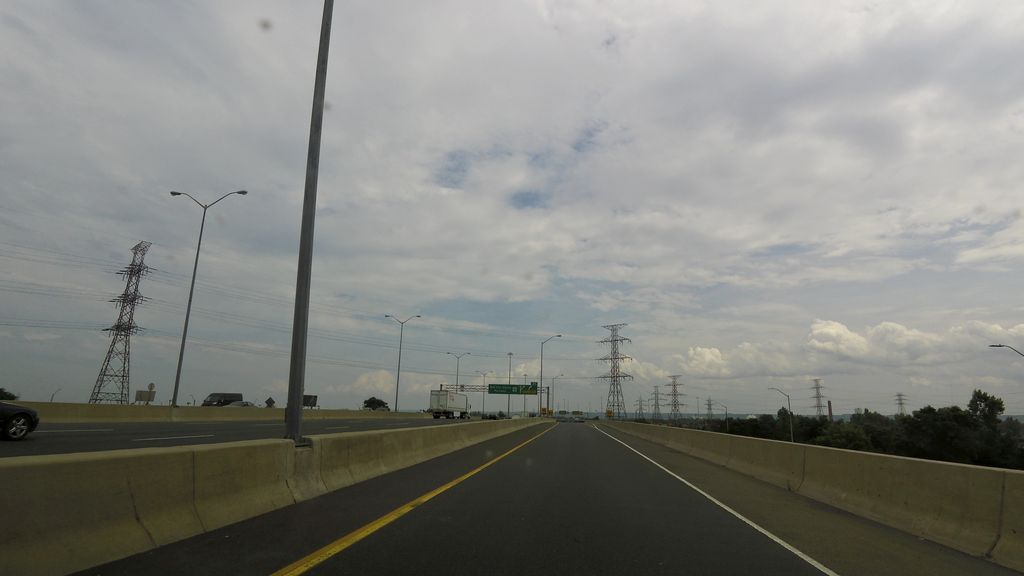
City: hamilton